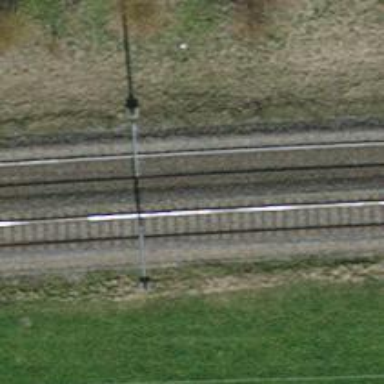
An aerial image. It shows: Solitary milestone along the railway.